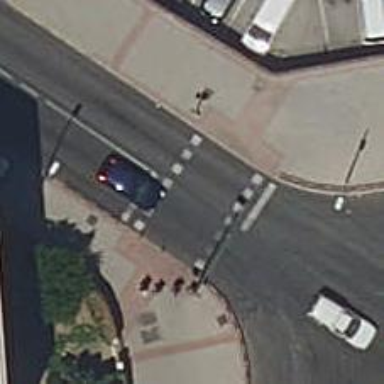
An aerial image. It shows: Zebra crossing with traffic signals.